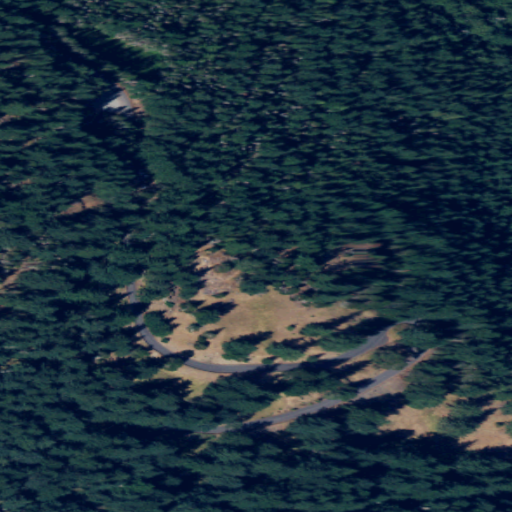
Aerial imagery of mountain in Washington named Little Summit containing evergreen forest, open development, low intensity development, grassland, and woody wetlands